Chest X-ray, PA view. Patient: 63 years old, sex F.
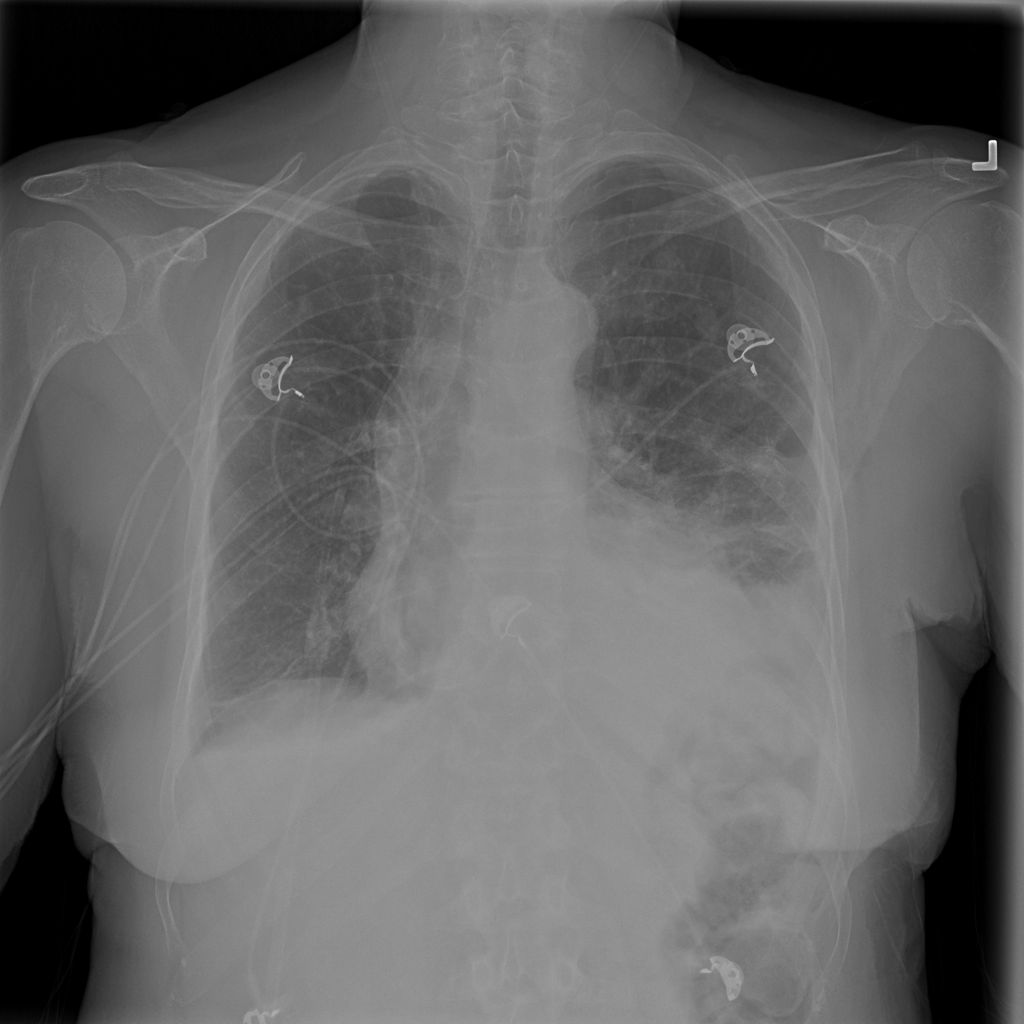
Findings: No Finding